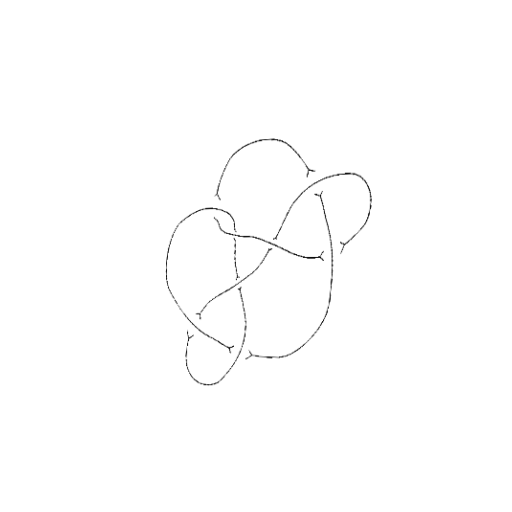
Crossing number: 8